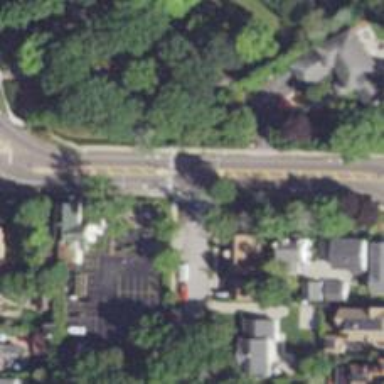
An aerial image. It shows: Marked crossing on footway.